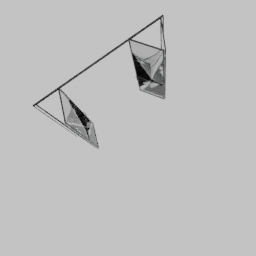
Label: architecture